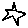
Label: star